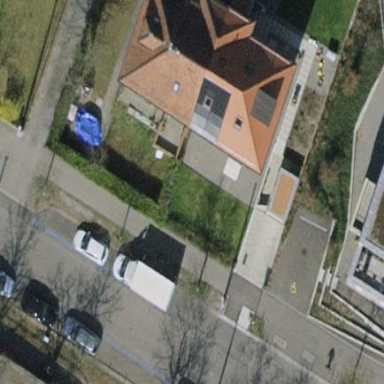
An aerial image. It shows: Semidetached house with hipped roof.